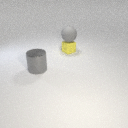
small yellow rubber cube to the right of large gray metal cylinder